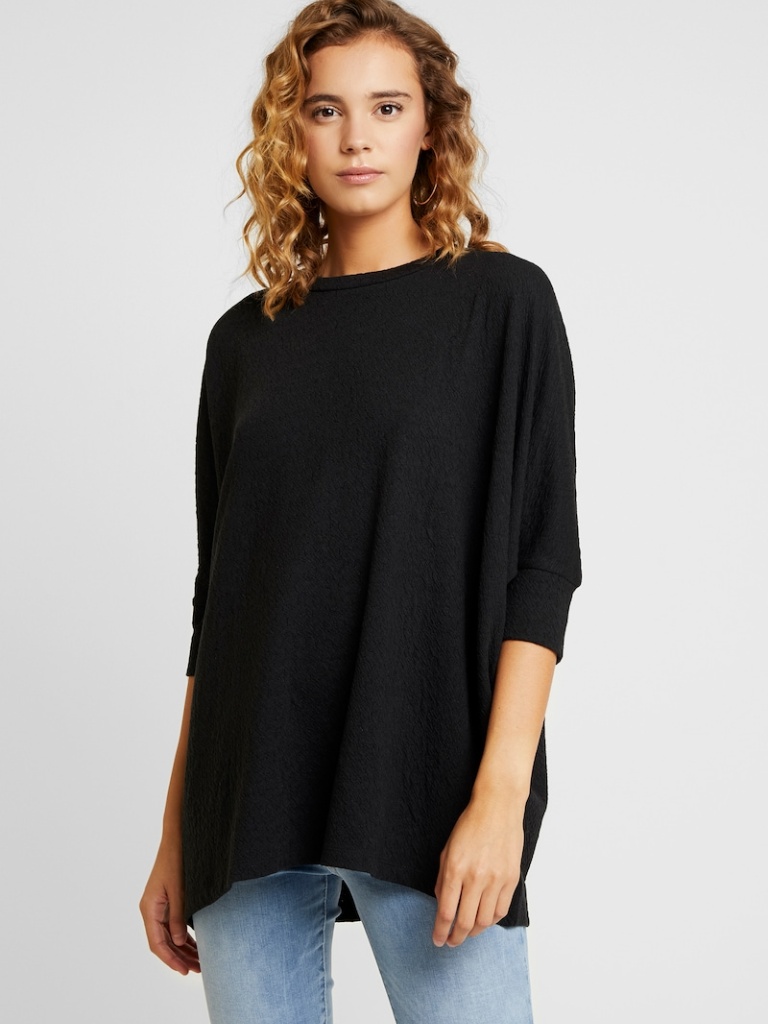
knit relaxed a long-sleeved with sleeves down thigh length Untucked crew dress